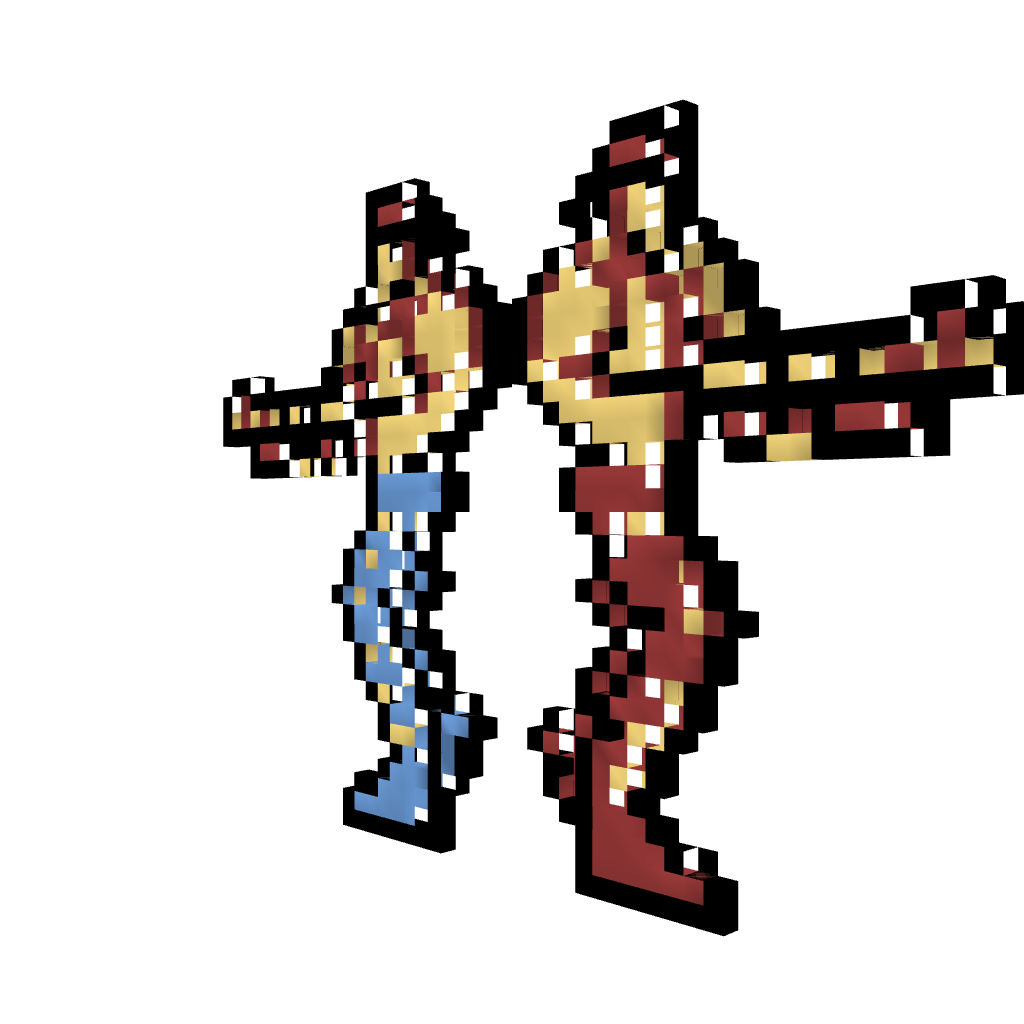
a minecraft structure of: Contra bad low quality